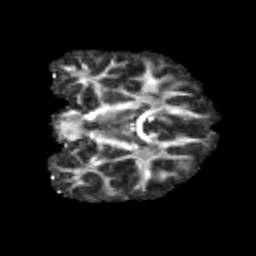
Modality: FA
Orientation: coronal
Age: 11
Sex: male
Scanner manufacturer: siemens
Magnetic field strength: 3 T
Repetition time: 3.8 s
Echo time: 0.07 s